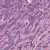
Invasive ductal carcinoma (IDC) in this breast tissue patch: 1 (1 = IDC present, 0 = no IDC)